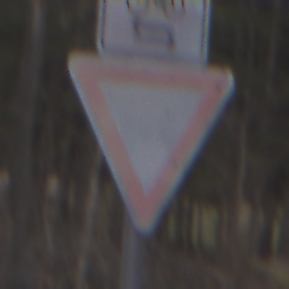
Verkehrszeichen: VorfahrtGewaehren
Zusatzzeichen oben: RichtungsangabeDurchPfeile9
Umgebung: Outdoor, Nature
Tageszeit: Midday
Wetter: Overcast
Licht: Natural
Jahreszeit: Autumn
Kontrast: LowContrast